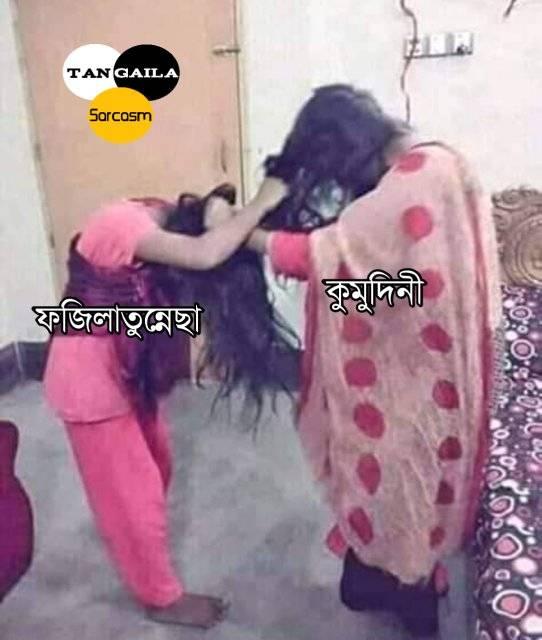
Caption:   ফজিলাতুন্নেছা   কুমুদিনী
Label: non-hate